Question: Any idea how to implement tabs like these (the one on top with home image, star, etc)

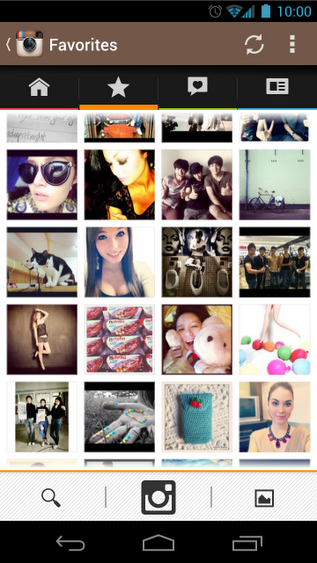
Answer: Using tabs in an <URL>.
Or <URL> for a full on backward compatibility.